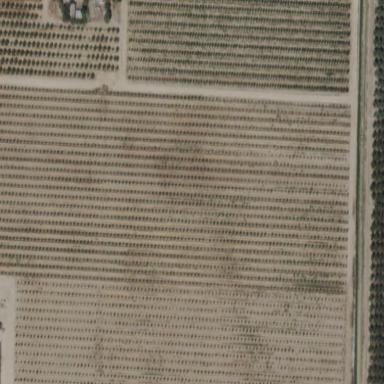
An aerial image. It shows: Orchard.